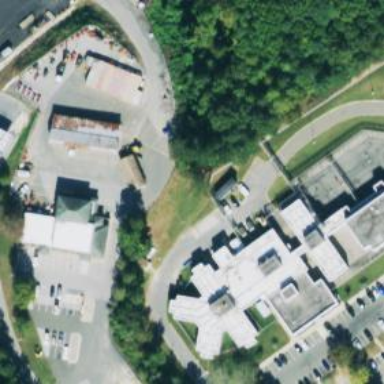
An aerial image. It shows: Prison building.